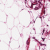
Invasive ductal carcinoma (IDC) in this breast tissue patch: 0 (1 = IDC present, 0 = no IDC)